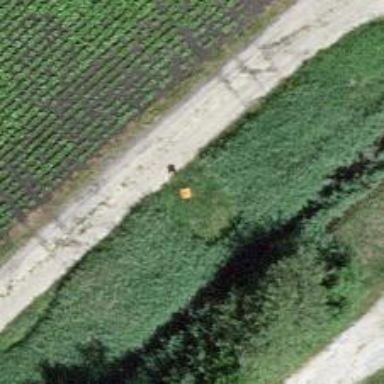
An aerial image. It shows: Pole with roofed pipeline marker.